Question: I would like to create links that have icons included in the link.
For example, take a modified version of the chat/meta/faq links from Stack Overflow.
<URL>.
'''
<div id='clickable'>
<a href="#chat">
<div class='so-icon'></div>
chat
</a>
...
</div>
'''
'''
#clickable div {
display:inline-block;
vertical-align: middle;
}
.so-icon {
background-image:url(http://www.madhur.co.in/images/icon_stackoverflow3.png);
width: 30px;
height: 30px;
}
a {
text-decoration: none;
margin-right: 10px;
}
a:hover {
text-decoration: underline;
}
'''
The one problem with this design is that the underline (hover over the link to see) appears on more than just the link text, but also on some whitespace before that.

A couple of solutions I can think of are:
- '<a>'<URL>-
Isn't this something that should be possible to accomplish using CSS only, and not having to recourse to javascript?
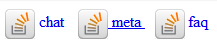
Answer: like this??
<URL>
'''
a p:hover {
text-decoration: underline;
}
'''
I tried to edit your work
Hope i helped.